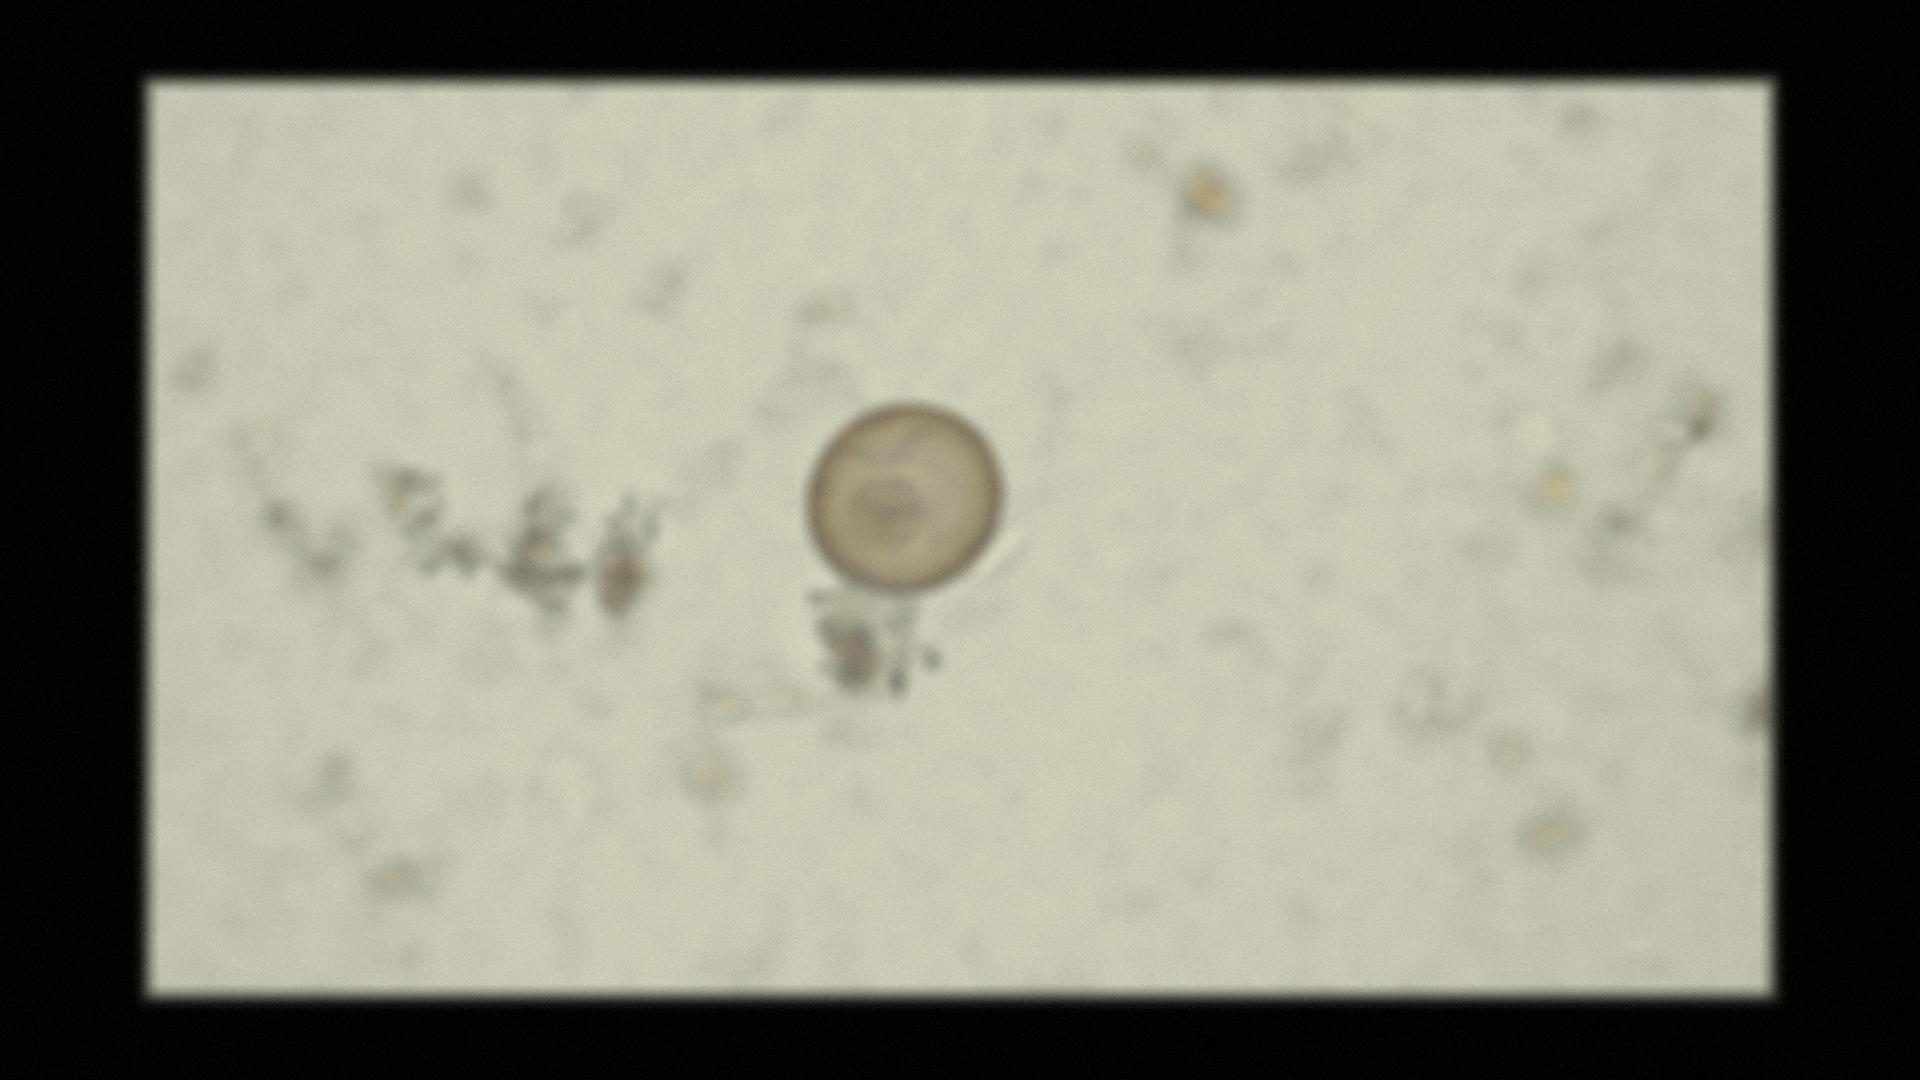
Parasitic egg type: Hymenolepis diminuta